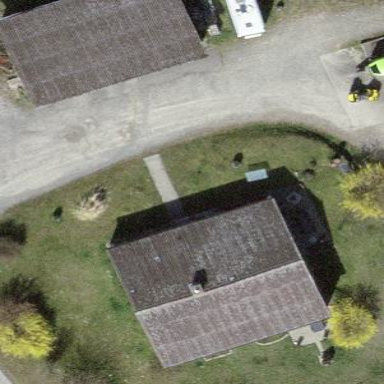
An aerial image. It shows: Residential building.